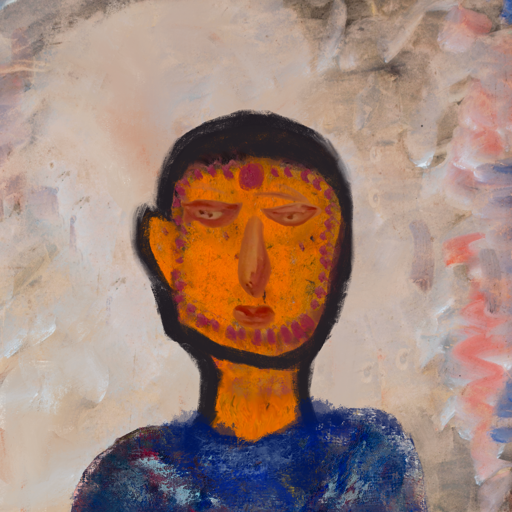
Background: Roy_Bahadur, Head And Neck Front: Doll, Face Front: Pious_Lady, Bust: Irani, Hair Front: Blank, Head Accessory: Blank, Second Necklace: Blank, Necklace: Blank, Baby: Blank